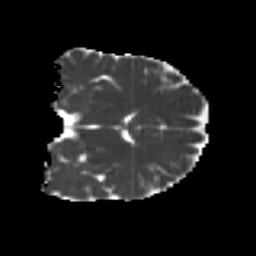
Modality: MD
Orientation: coronal
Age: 28
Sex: female
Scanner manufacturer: ge
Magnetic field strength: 3 T
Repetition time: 7.8 s
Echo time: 0.0606 s